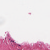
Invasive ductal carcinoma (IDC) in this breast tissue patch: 0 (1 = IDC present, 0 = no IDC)